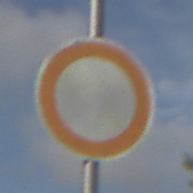
Verkehrszeichen: VerbotFahrzeugeAllerArt
Umgebung: Outdoor, Nature
Tageszeit: MorningAfternoon
Wetter: PartlyCloudy
Licht: Natural
Jahreszeit: NotSpecified
Kontrast: HighContrast